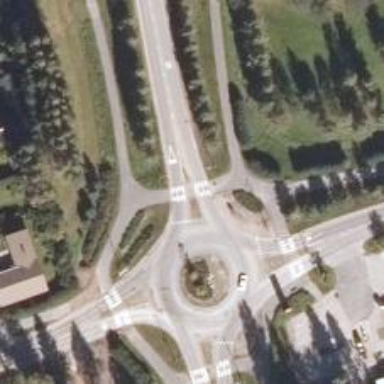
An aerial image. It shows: Asphalt cycleway with zebra crossing that includes crossing island.